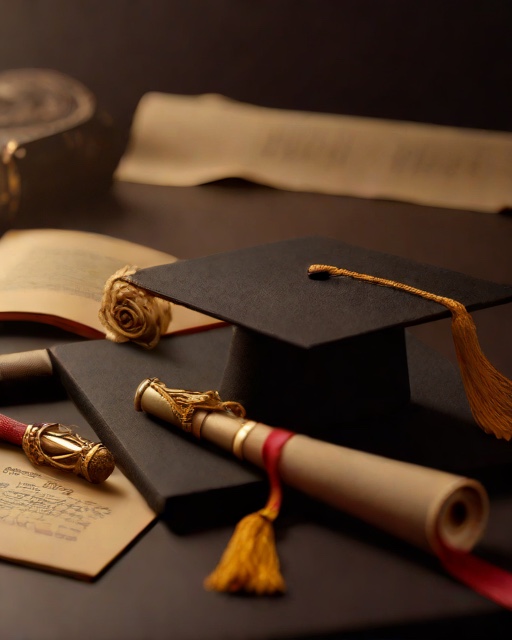
Category: Graduation